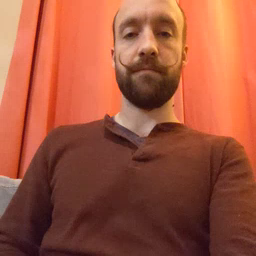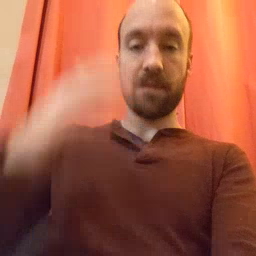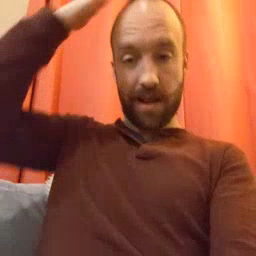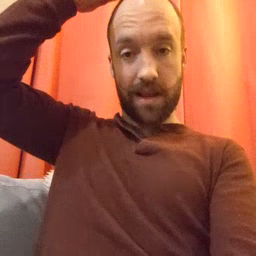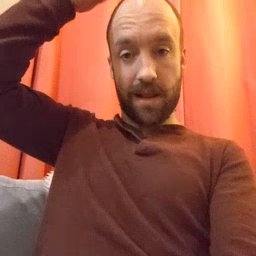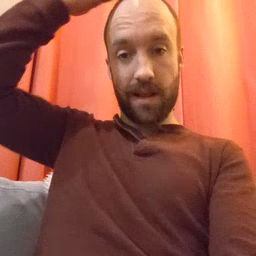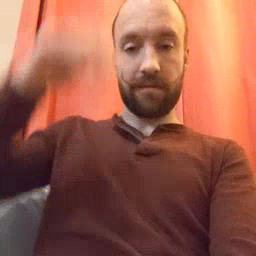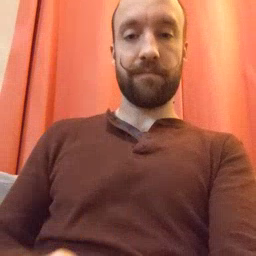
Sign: hat